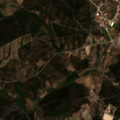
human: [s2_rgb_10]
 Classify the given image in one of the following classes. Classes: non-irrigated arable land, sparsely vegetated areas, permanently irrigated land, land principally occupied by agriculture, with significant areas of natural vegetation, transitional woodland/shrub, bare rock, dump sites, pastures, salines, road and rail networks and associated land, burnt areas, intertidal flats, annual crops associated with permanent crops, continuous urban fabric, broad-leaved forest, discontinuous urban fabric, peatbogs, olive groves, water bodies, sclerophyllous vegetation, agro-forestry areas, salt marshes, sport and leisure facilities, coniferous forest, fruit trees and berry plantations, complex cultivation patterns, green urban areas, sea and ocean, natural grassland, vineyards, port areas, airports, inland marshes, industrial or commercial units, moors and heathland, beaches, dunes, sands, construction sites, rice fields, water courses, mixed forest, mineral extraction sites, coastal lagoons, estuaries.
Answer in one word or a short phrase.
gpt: land principally occupied by agriculture, with significant areas of natural vegetation, broad-leaved forest, coniferous forest, transitional woodland/shrub